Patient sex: F
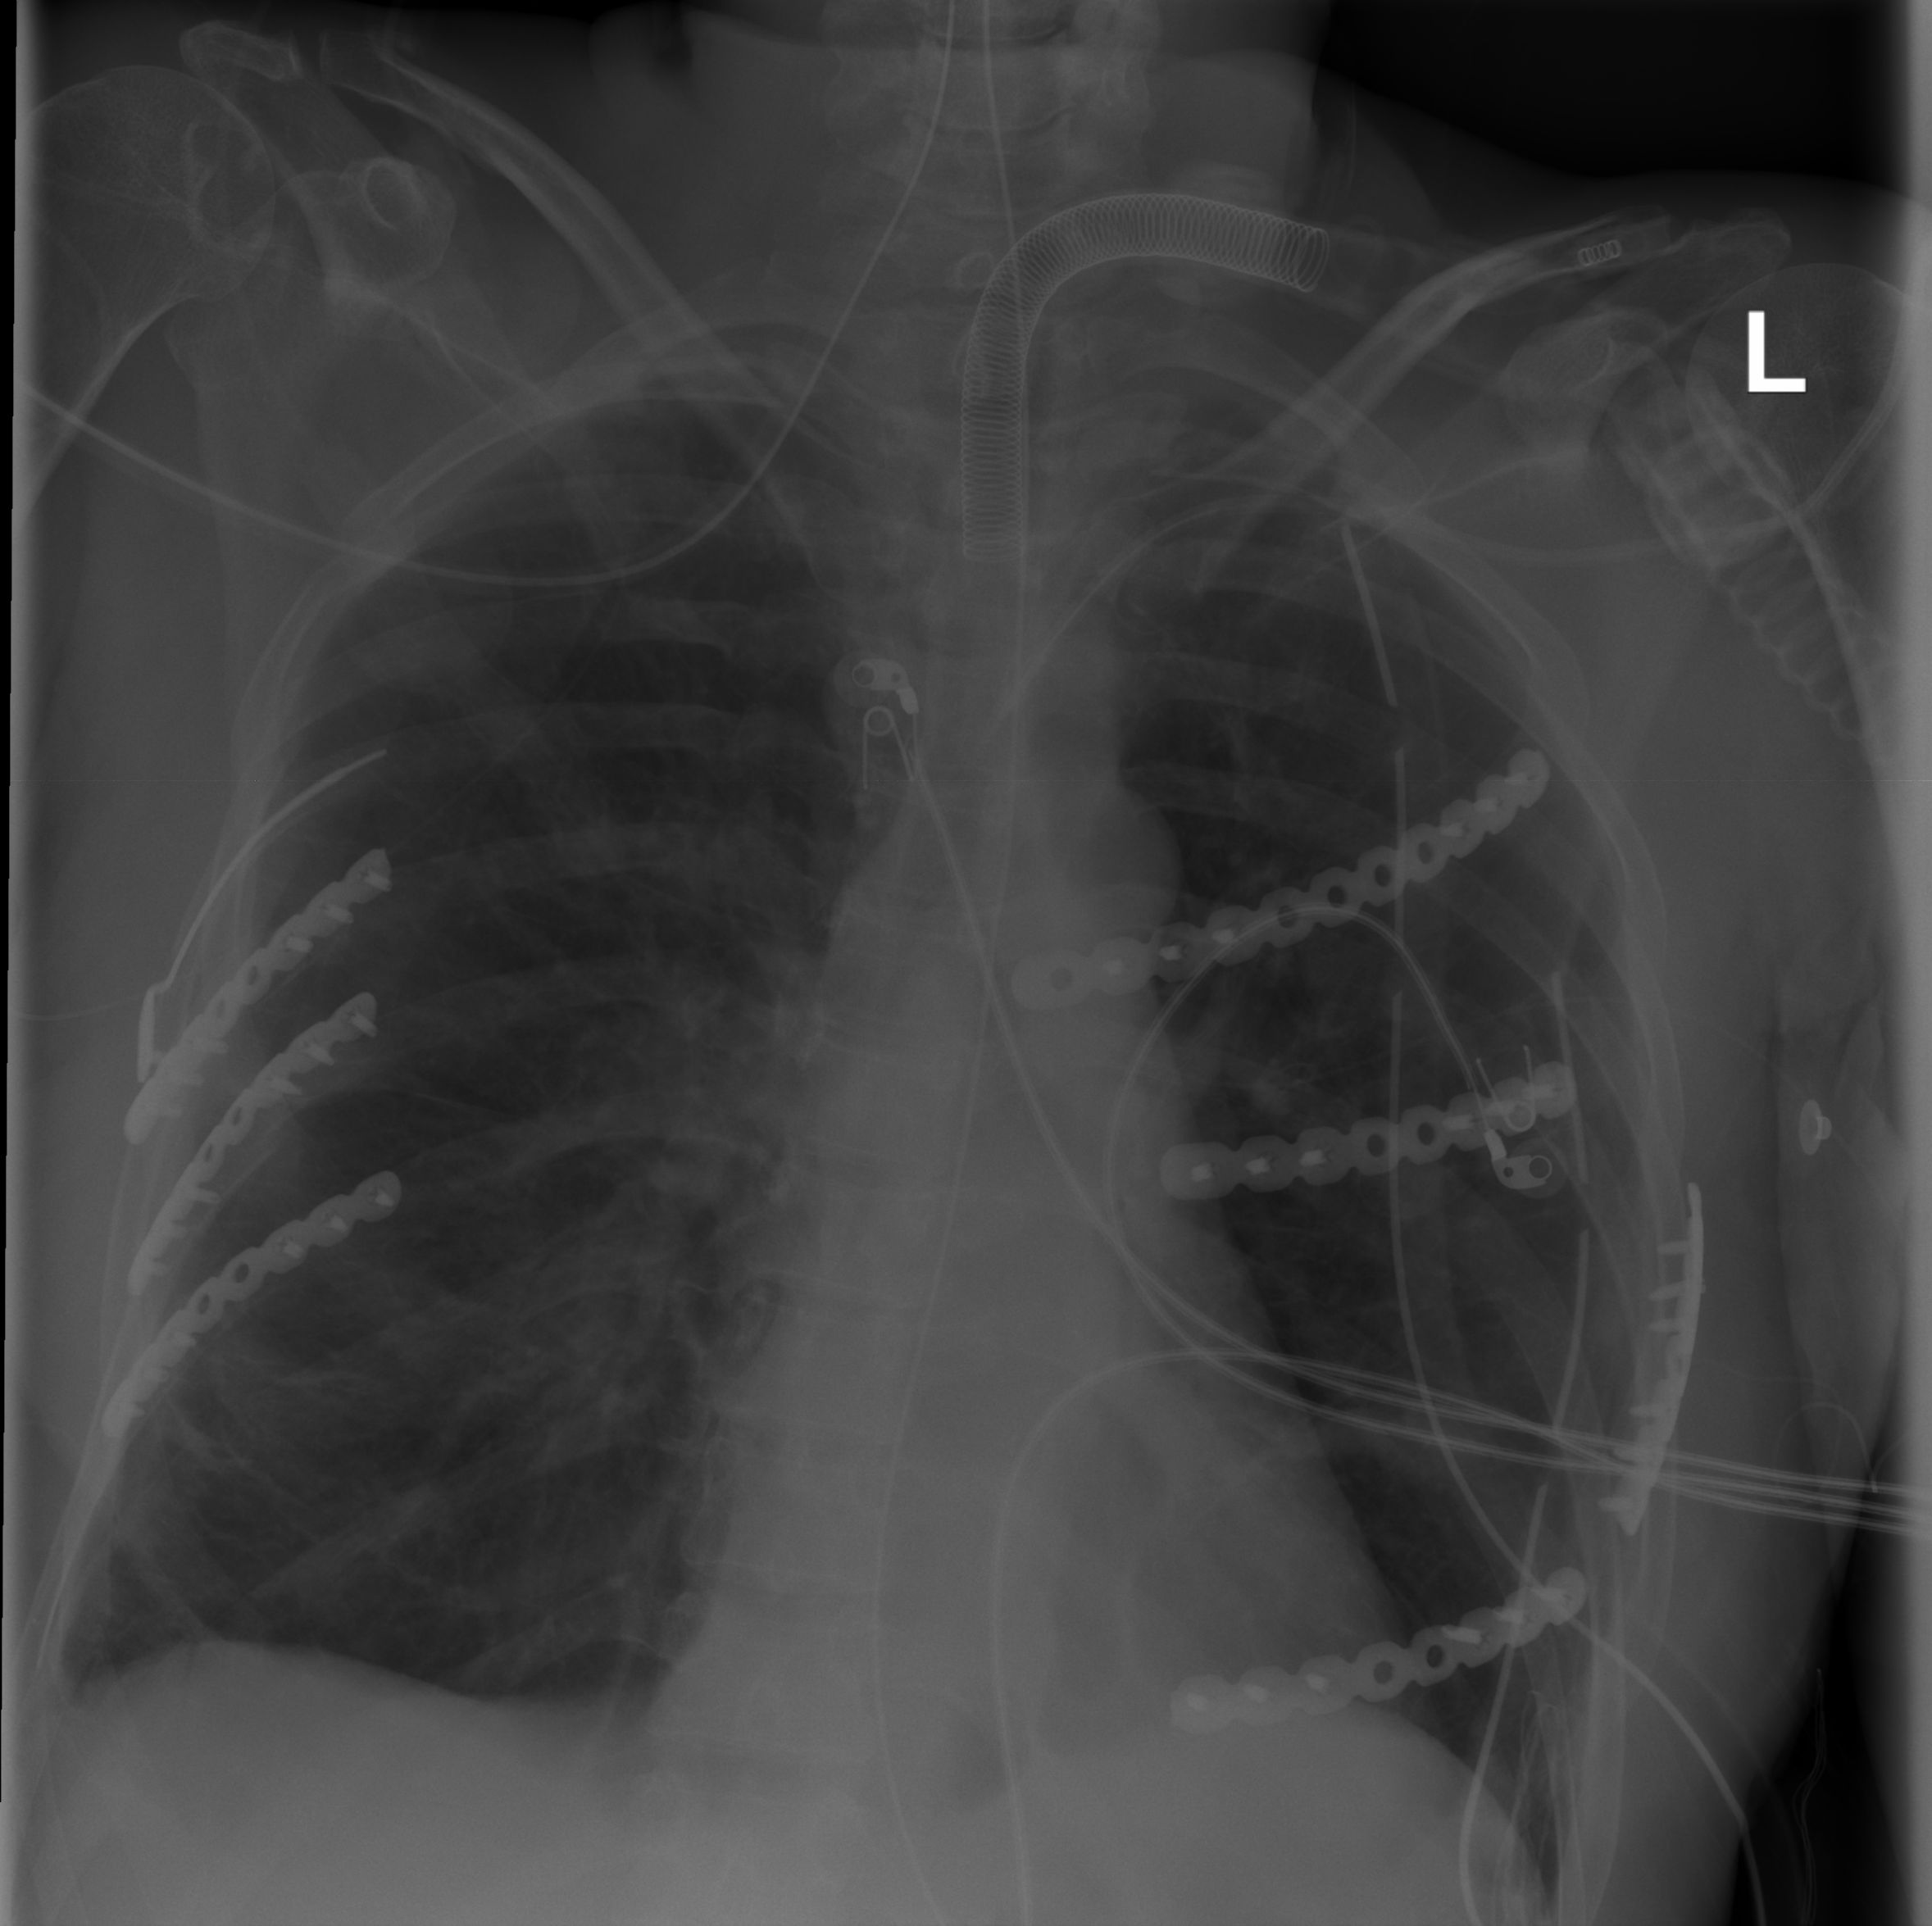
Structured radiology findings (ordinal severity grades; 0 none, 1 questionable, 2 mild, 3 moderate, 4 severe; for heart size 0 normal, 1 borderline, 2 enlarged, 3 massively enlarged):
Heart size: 0
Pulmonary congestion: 0
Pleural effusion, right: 0
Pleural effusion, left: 0
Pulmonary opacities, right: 0
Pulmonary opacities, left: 0
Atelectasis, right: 2
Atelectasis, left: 0